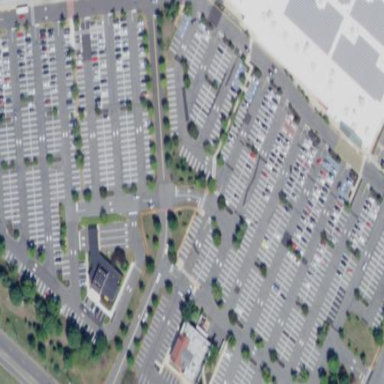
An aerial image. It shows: Mall.